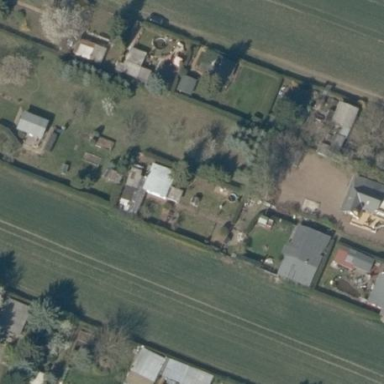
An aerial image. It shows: Allotments area.